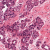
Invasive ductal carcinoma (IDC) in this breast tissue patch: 0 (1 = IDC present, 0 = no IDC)